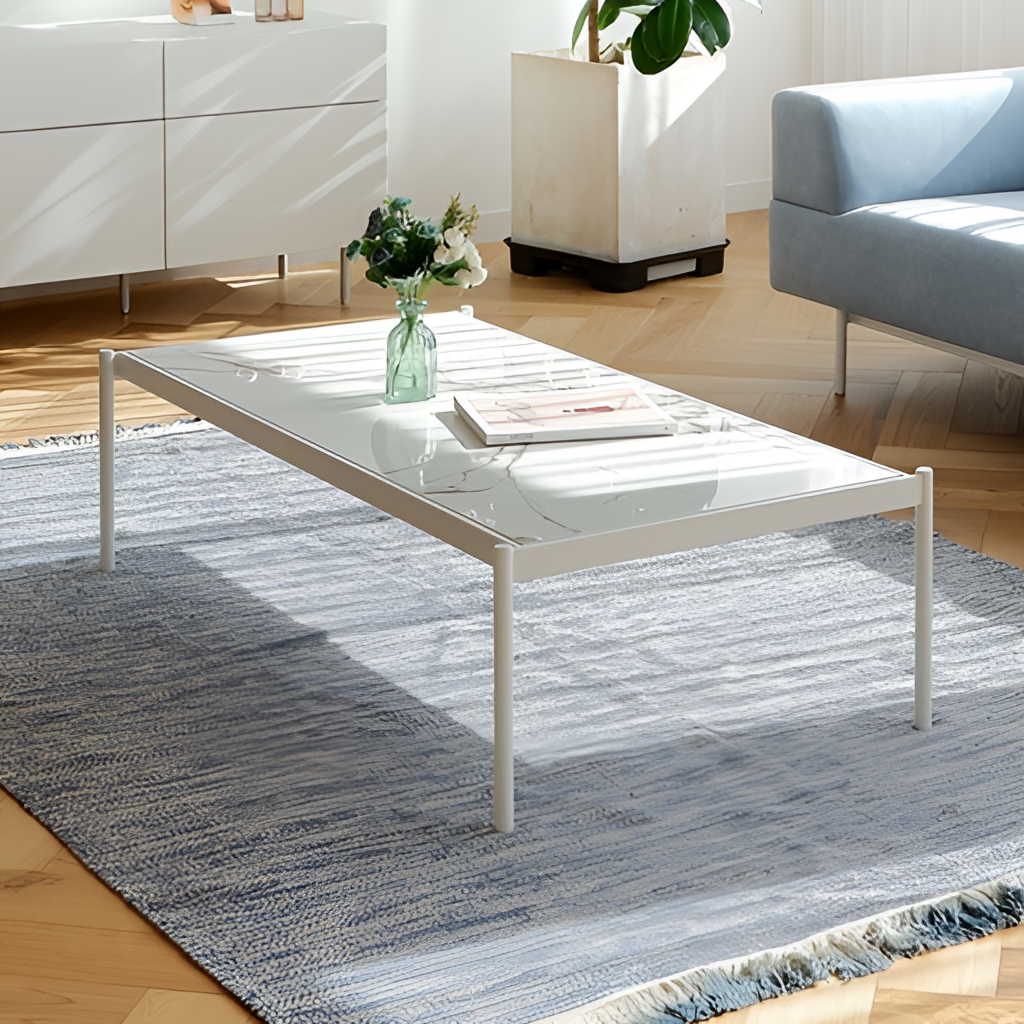
living room, white metal coffee table, contemporary, wood flooring, with herringbone pattern, white paint wallpaper, with solid pattern